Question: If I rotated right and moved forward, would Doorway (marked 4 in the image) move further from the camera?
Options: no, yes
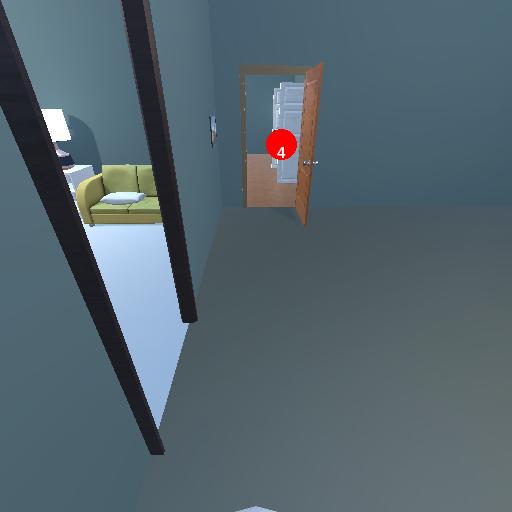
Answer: no